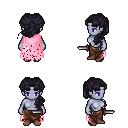
a pixel art fantasy rpg character, female body template, dark elf, purple skin, pink tattered cape, robe skirt, raven princess hairstyle, brown shoes, dagger, four views (front, back, left, right), 2x2 character sprite sheet, small pixel art, hard edges, no anti-aliasing